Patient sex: M
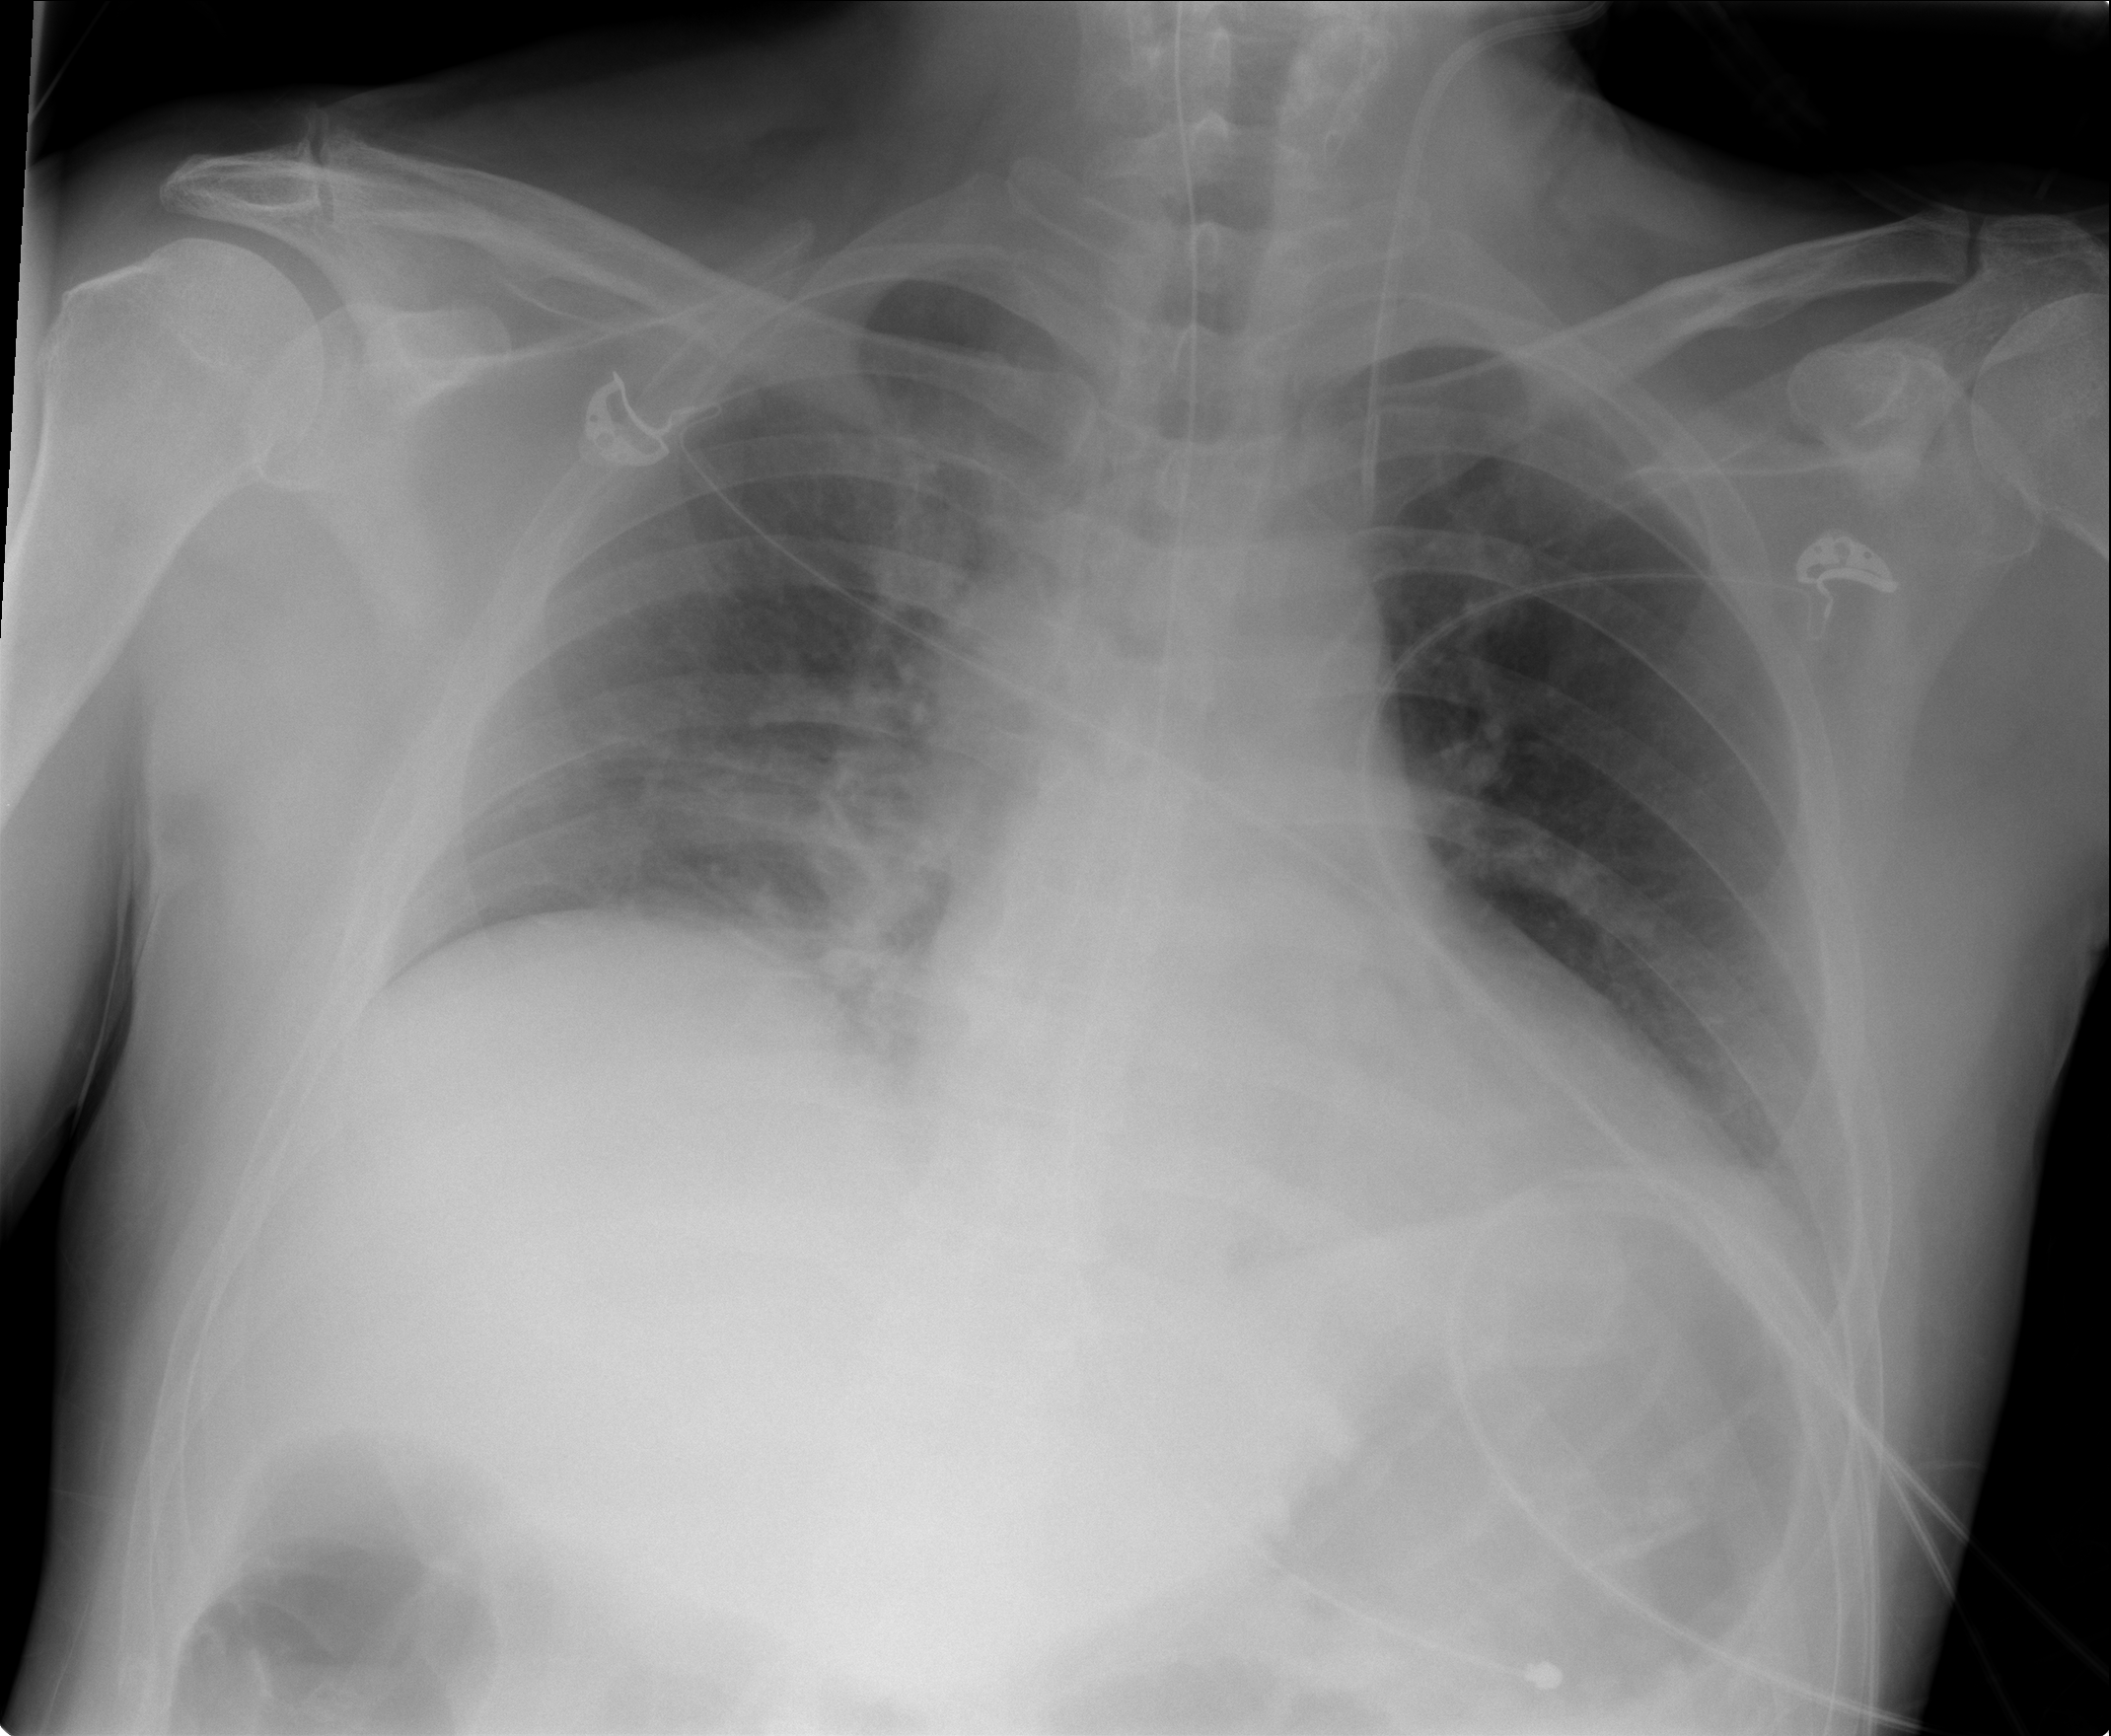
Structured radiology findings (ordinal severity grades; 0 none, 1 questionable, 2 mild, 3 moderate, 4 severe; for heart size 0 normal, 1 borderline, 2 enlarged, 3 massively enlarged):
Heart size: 0
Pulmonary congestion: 2
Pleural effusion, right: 0
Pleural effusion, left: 2
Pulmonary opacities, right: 2
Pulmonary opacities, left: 0
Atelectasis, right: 0
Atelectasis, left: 0